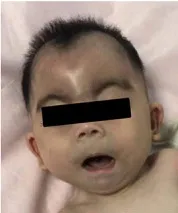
Clinical features of the proband and Sanger sequencing results in case 3. The proband.
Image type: medical_photograph (oral_photograph)